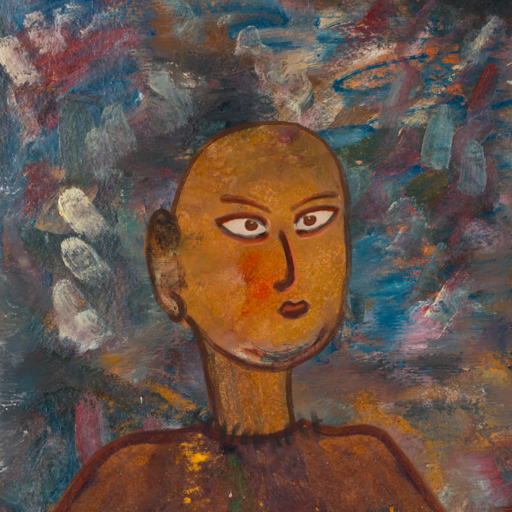
Background: Boggyland, Head And Neck Side: Pipe, Face Side: Roy_Bahadur, Bust: Comrade, Hair Side: Blank, Head Accessory: Blank, Second Necklace: Blank, Necklace: In_The_Sun, Baby: Blank